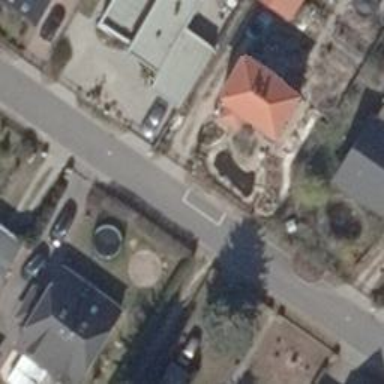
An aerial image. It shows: Asphalt road designated as living street.